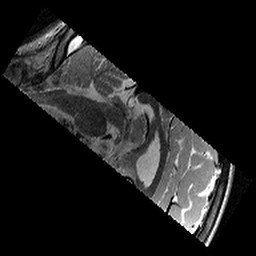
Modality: T2w
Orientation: sagittal
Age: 13
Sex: female
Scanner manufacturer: siemens
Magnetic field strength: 3 T
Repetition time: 8.46 s
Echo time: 0.067 s